Question: I'm wondering if is it possible to wrap in my main 'Group Panel' in other kind of panels ?. Actually i can do it with code but i want to deal with it only from Scene Builder to arrange components more easily. For example you can see a simple code section of how i manage to wrap my main 'Group Panel' in 'Boder Pane'.
'''
// My main panel which initialized automatically to Group Panel
rootPane = FXMLLoader.load(getClass().getResource("Risk3.fxml"));
FlowPane flowPane = new FlowPane();
//Text Box 1
TextArea countryInfoText = new TextArea();
countryInfoText.setPrefWidth(100.0);
countryInfoText.maxWidth(100.0);
flowPane.getChildren().add(countryInfoText);
flowPane.setPrefWidth(countryInfoText.getPrefWidth());
BorderPane borderPane = new BorderPane();
borderPane.setCenter(rootPane);
borderPane.setLeft(flowPane);
scene = new Scene(borderPane);
primaryStage.setScene(scene);
primaryStage.show();
'''
but Scene Builder doesnt let me wrap this 'root' (or Group Panel in other words) in other Panels. You can see the snapshot below as an example.

Hope i had been clear to you and i will appreciate a lot for every response. So thanks anyway.
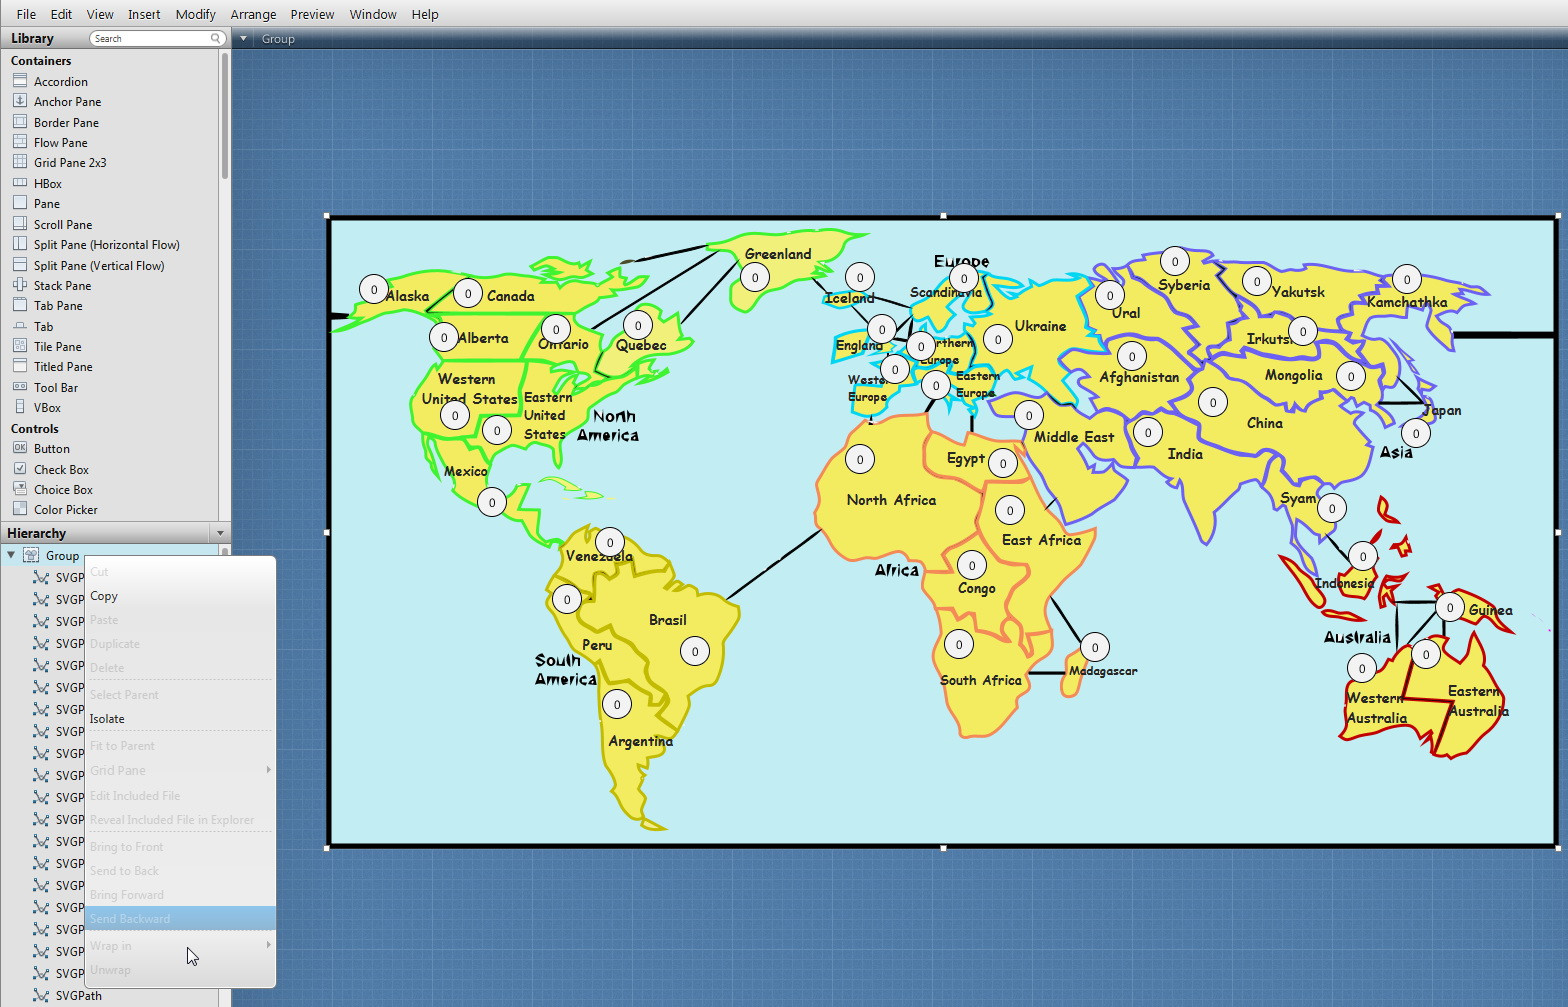
Answer: ok guys i made it. The trick is you have to wrap the panel with changing the source code of 'fxml' file. So i included the line
'''
<BorderPane id="BorderPaneDocument" fx:id="mainPanel" xmlns:fx="http://javafx.com/fxml" fx:controller="javafxapplication1.RiskControllerClass">
<center>
<Group>
.
.
</Group>
</center>
</BorderPane>
'''
which Group was the main panel i wanted to wrap in BorderPane. So i created a Border Panel in fxml file and put the group panel on center of Border Pane. It works perfectly with this way and also i can modify every part from Scene Builder.